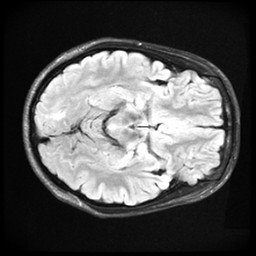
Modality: FLAIR
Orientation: axial
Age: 21
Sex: male
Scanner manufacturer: ge
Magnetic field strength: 3 T
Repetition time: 11 s
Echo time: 0.1497 s